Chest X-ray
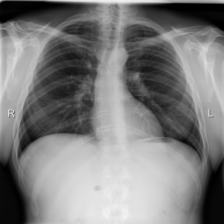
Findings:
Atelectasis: negative
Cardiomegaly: negative
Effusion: negative
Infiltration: negative
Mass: negative
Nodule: positive
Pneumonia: negative
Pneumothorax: negative
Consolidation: negative
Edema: negative
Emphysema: negative
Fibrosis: negative
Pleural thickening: negative
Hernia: negative